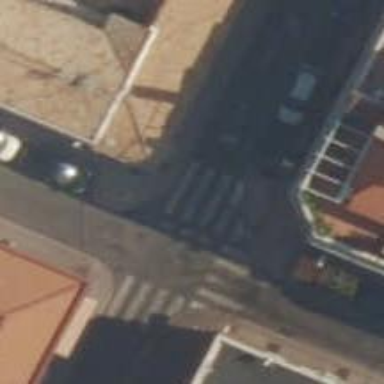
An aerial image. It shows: Uncontrolled zebra crossing on the road.